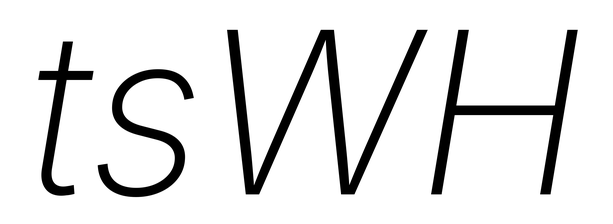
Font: Inter-Italic_ExtraLight_Italic